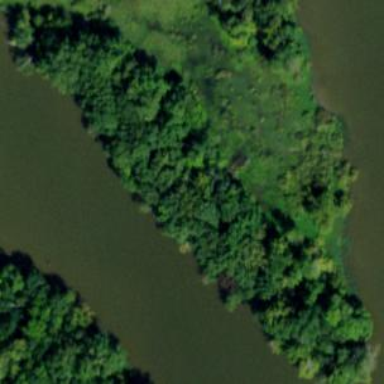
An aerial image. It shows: Islet covered with woodland.